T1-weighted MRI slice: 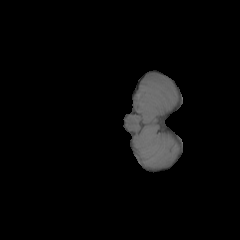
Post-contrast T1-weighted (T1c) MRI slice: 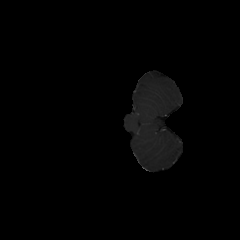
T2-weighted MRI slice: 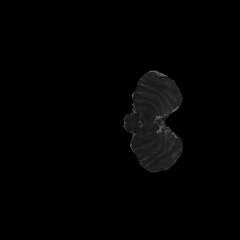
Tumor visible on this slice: no